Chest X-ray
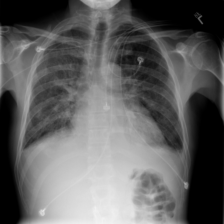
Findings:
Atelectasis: positive
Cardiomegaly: negative
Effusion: negative
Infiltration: positive
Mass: negative
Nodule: negative
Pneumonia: negative
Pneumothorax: negative
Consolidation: negative
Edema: negative
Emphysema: negative
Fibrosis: negative
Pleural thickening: negative
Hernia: negative